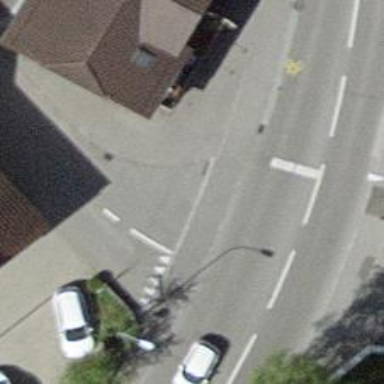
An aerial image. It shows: Road with "give way" sign.